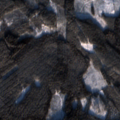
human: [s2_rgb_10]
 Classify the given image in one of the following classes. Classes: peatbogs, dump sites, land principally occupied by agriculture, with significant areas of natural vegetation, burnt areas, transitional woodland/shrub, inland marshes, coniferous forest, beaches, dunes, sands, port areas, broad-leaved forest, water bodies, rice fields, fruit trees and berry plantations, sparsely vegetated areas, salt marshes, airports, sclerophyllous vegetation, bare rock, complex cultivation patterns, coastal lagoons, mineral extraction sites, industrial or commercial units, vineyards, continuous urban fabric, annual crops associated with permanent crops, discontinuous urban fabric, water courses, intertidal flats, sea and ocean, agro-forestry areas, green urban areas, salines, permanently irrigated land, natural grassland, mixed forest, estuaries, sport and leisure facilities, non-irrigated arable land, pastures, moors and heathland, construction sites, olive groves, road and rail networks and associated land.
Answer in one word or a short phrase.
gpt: coniferous forest, mixed forest, transitional woodland/shrub